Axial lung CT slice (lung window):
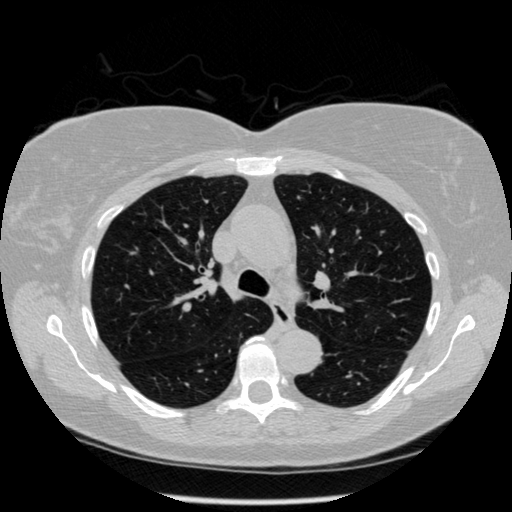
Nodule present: no